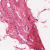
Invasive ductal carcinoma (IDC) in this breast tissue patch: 0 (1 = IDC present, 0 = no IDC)